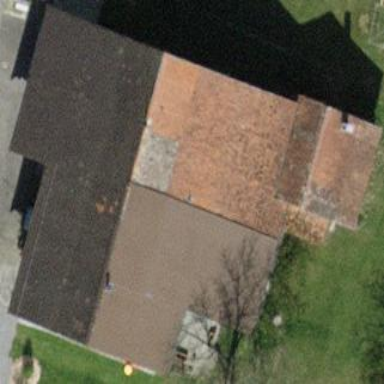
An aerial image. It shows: Farm building with gabled roof.